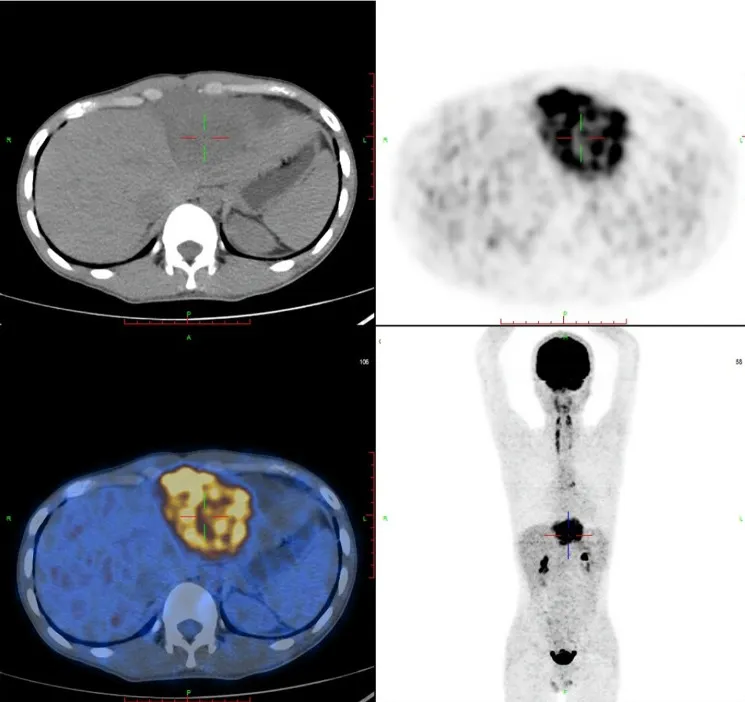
FDG-PET reveals hypermetabolic activity located between the pericardium and diaphragm, with a standard uptake value (SUVmax) ranging from 5.4-15.9, and no abnormal lesions are found in other parts of the body. FDG-PET, Fluorine-18 fluorodeoxyglucose positron emission tomography.
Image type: radiology (pet)